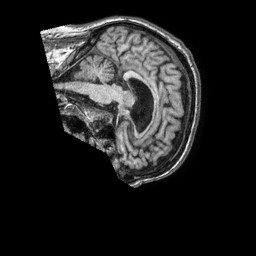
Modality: T1w
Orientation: sagittal
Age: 61
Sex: male
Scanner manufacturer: philips
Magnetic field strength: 1.5 T
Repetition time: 0.007119 s
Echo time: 0.003214 s